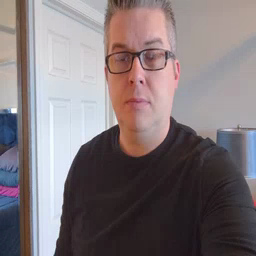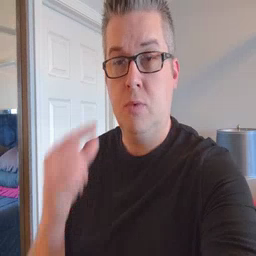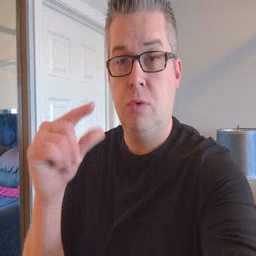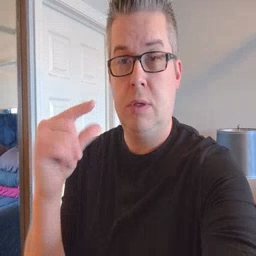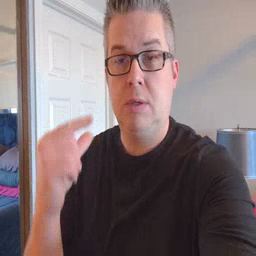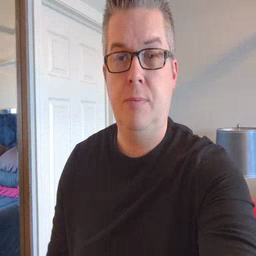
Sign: green